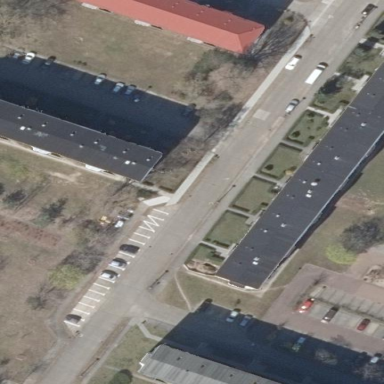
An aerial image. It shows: Building with flat roof.